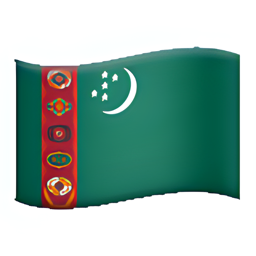
Name: flag for turkmenistan
Emoji: 🇲🇹
Group: Flags
Sub-group: country-flag